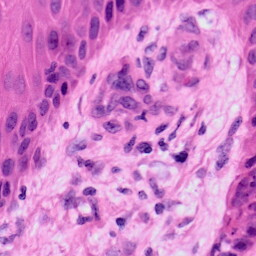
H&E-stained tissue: Skin